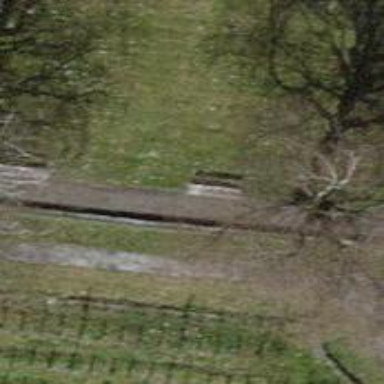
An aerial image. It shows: Bench.